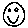
Label: smiley face